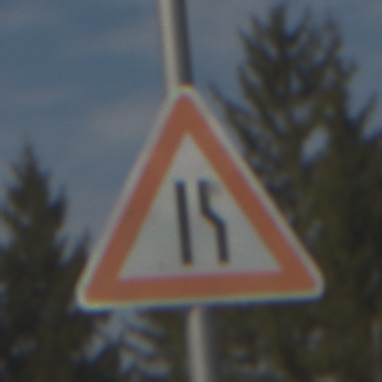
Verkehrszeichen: EinseitigVerengteFahrbahnRechts
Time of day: Midday
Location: Outdoor (Suburban)
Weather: PartlyCloudy
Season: NotSpecified
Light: Natural